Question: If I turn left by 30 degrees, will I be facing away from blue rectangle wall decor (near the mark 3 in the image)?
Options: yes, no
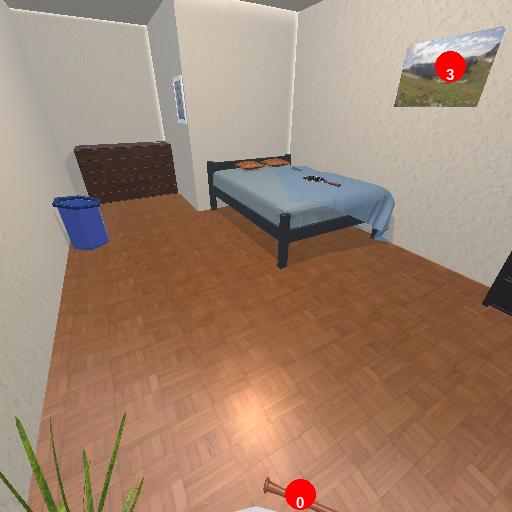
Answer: yes